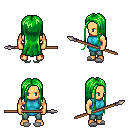
a pixel art fantasy rpg character, male body template, human, tanned skin, teal tunic, teal pants, green extra-long hairstyle, white slippers, spear, four views (front, back, left, right), 2x2 character sprite sheet, small pixel art, hard edges, no anti-aliasing